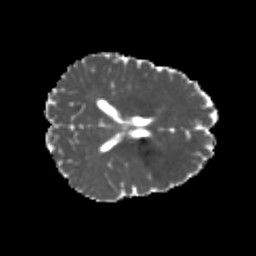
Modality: MD
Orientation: axial
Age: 21
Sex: male
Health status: healthy
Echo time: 0.074 s